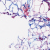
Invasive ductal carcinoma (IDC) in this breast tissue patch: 0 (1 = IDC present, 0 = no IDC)